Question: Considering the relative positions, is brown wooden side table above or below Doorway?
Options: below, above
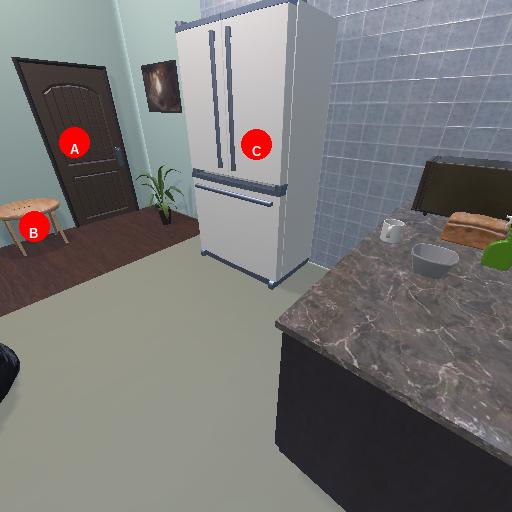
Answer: below